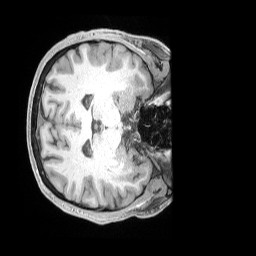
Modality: T1w
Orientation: axial
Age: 37
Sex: male
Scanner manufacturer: siemens
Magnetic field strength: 3 T
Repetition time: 2 s
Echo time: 0.00211 s